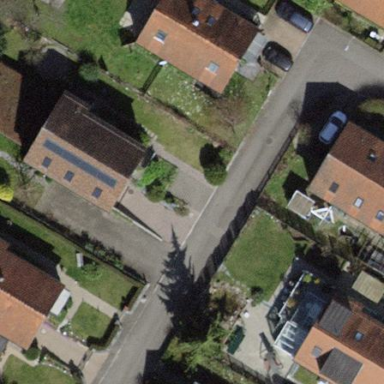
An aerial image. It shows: Pitched roof building.